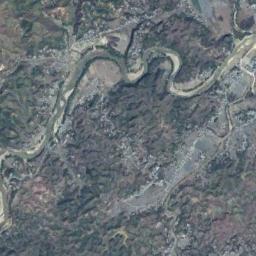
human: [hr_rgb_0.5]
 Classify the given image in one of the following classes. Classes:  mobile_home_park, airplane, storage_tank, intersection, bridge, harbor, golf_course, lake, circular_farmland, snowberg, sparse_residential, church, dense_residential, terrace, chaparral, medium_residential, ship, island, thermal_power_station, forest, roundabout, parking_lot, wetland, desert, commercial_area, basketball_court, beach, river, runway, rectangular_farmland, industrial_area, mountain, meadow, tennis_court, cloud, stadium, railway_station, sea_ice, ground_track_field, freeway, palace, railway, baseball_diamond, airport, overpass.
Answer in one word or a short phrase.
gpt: river